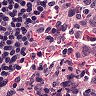
Metastatic tissue present: no